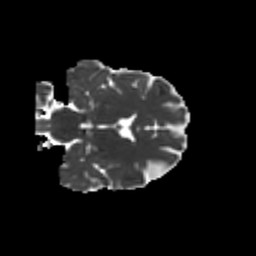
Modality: MD
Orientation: coronal
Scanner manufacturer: siemens
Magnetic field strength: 3 T
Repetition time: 9.2 s
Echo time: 0.084 s